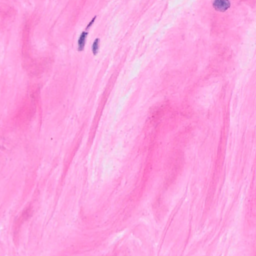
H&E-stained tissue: Breast